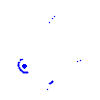
Particle: pion